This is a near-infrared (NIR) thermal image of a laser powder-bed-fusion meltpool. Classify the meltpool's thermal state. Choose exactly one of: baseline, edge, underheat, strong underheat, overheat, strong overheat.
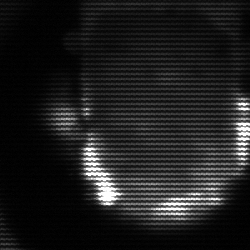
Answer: baseline